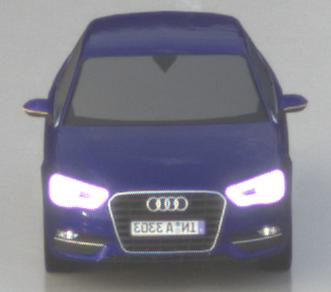
Make: Audi
Model: A3 1.2 TFSI
Detailed model: A3 (8V)
Model produced from: 2013/02
Model produced until: 2014/05
Doors: 3
Color: blue
Road condition: wet road
Daytime: morning or afternoon
Contrast: medium contrast